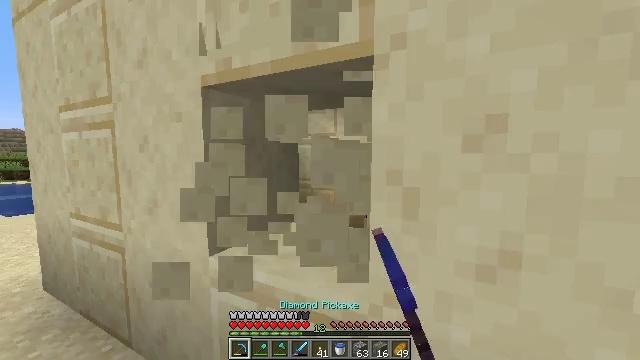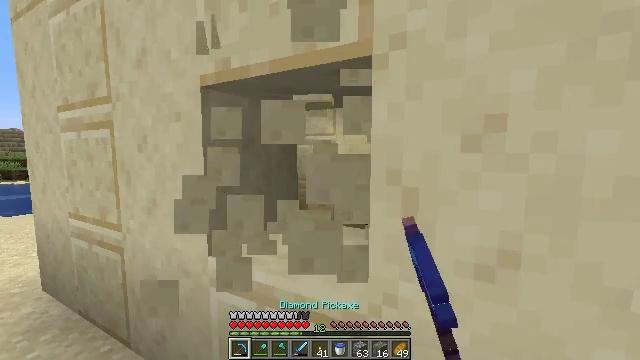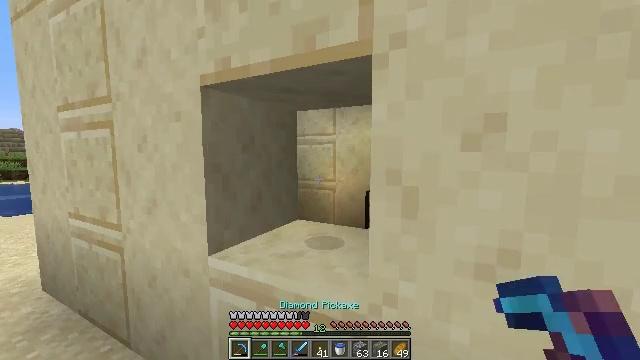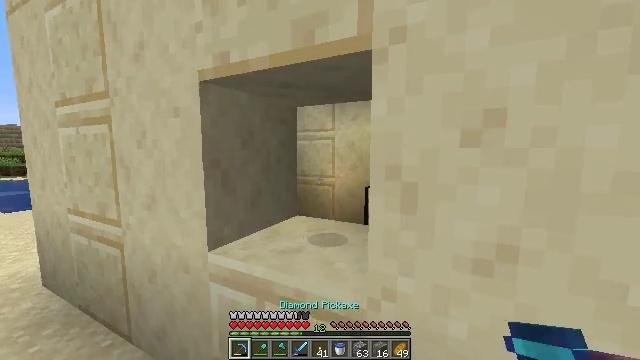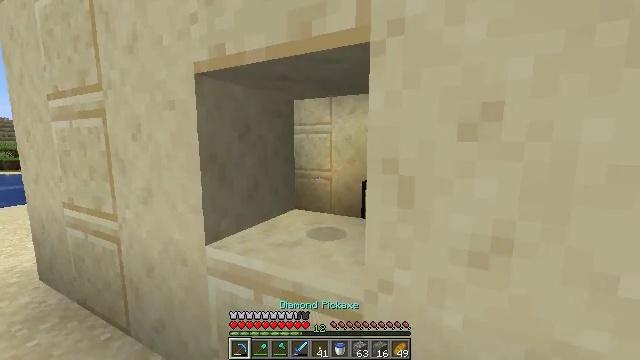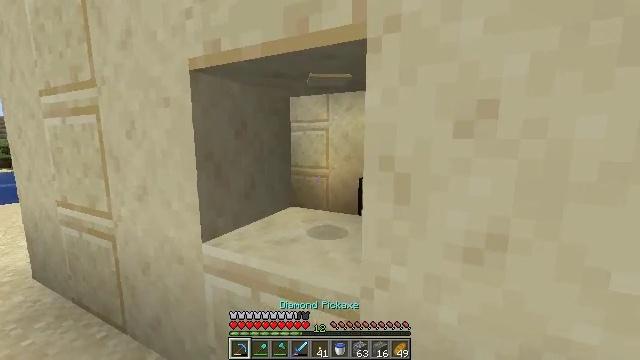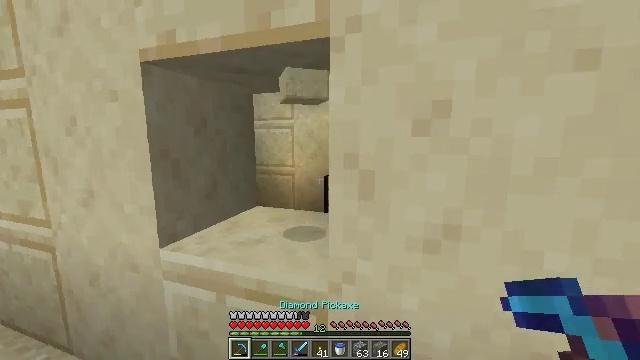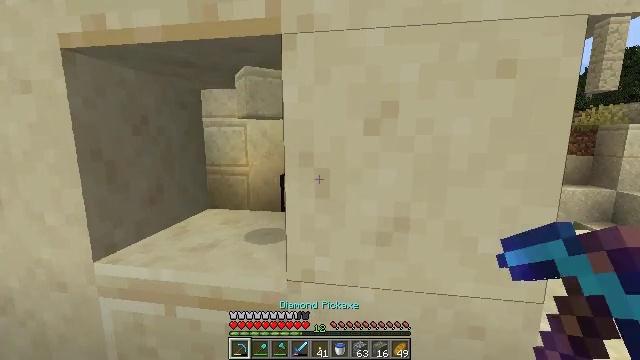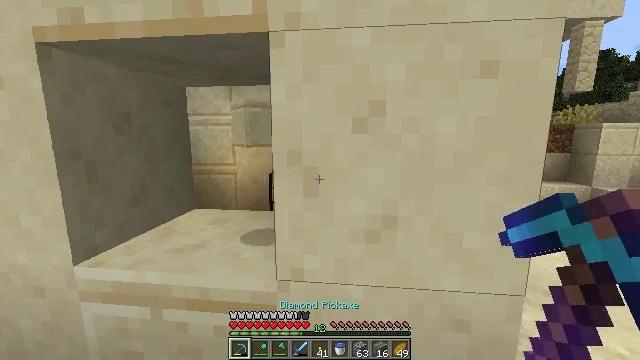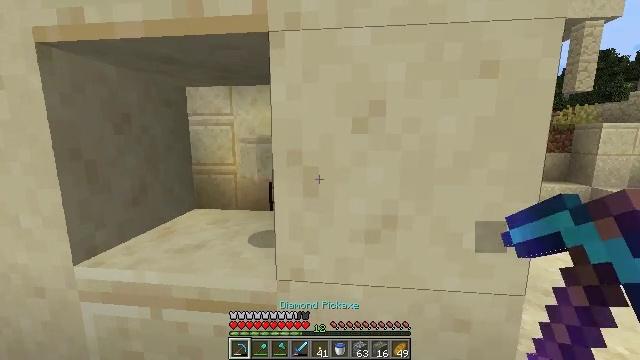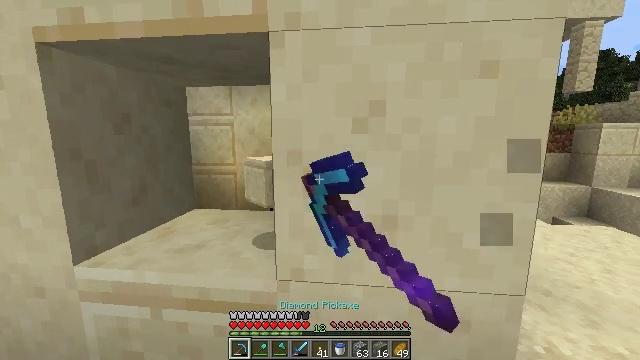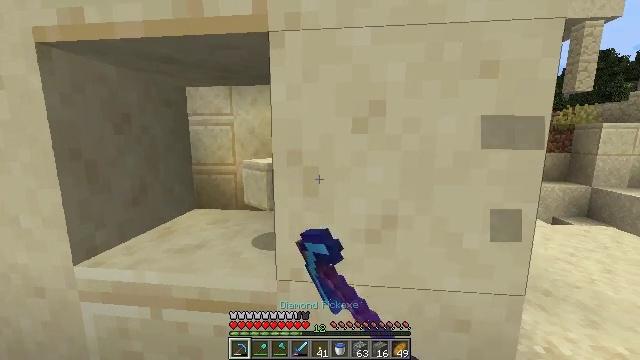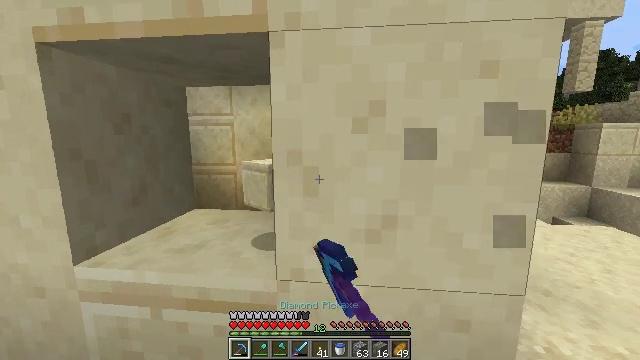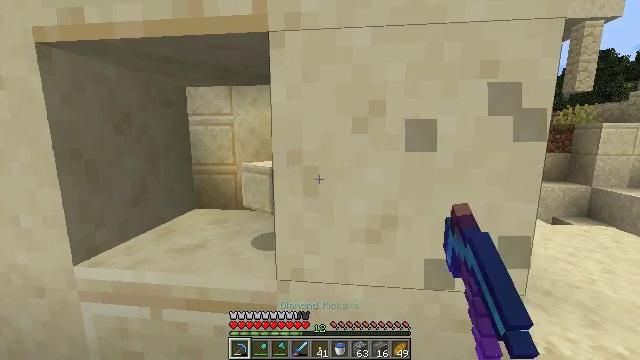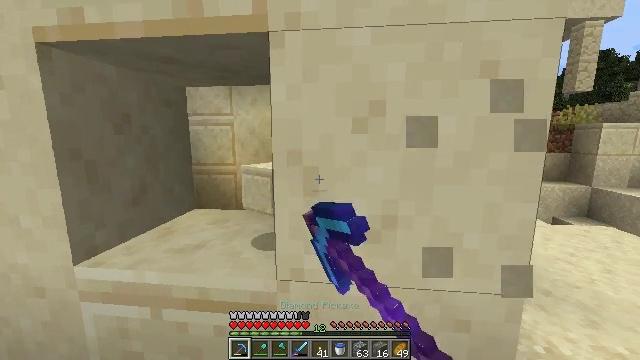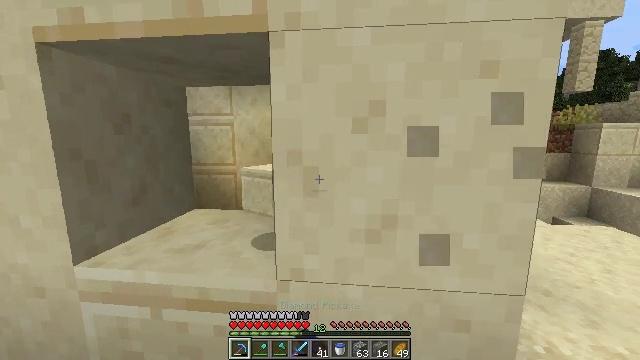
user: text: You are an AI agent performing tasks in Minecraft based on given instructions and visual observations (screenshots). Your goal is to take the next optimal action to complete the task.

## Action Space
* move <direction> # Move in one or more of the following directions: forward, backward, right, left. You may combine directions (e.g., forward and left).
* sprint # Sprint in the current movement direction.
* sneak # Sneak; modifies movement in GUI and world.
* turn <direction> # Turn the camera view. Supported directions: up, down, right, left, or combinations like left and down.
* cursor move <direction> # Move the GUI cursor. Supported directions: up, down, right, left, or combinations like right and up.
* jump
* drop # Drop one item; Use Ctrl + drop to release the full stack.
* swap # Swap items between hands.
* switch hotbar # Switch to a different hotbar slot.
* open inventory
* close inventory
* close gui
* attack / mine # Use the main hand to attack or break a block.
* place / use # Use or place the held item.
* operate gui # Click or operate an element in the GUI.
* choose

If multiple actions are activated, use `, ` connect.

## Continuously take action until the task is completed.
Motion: motion action
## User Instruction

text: Dig up the smooth sandstone block.
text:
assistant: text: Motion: attack / mine
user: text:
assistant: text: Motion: attack / mine
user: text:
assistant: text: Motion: no_op
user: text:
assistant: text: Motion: turn down
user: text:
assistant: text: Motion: no_op
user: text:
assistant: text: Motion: turn right
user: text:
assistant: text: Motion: turn right
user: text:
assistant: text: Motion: turn right
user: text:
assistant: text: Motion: attack / mine
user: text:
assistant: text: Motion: attack / mine
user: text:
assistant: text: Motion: attack / mine
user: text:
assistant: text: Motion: attack / mine
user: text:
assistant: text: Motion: attack / mine
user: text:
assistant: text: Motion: no_op
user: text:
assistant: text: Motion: no_op
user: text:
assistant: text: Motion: no_op
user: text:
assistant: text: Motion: turn right
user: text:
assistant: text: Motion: no_op
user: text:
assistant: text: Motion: attack / mine
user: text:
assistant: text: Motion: attack / mine
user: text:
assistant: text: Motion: attack / mine
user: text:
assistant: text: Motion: attack / mine
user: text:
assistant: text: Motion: attack / mine
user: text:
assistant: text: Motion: attack / mine
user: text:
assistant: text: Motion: move right, attack / mine
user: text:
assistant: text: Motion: move right, attack / mine
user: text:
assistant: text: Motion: move right
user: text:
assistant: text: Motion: move right, turn left
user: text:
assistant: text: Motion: move right, turn left
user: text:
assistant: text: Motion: move right, turn left and up